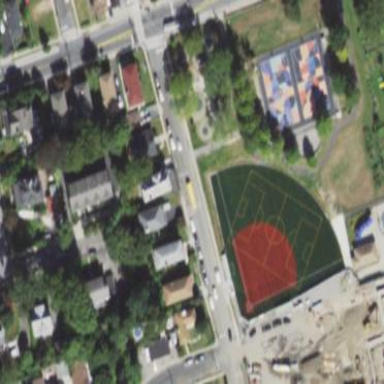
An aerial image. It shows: Baseball pitch for leisure land activities.